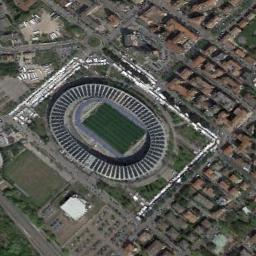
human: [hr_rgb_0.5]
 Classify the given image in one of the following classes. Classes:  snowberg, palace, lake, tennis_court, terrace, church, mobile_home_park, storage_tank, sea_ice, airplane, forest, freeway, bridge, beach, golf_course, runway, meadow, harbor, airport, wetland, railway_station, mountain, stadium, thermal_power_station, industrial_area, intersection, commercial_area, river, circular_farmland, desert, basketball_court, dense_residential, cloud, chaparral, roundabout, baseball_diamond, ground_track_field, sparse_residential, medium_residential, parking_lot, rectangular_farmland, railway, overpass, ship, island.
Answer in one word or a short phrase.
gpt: stadium